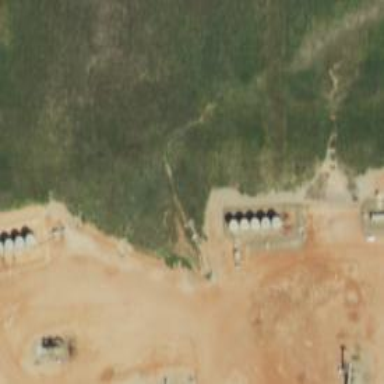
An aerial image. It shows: Storage tank with man-made structure.